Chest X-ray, PA view. Patient: 63 years old, sex M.
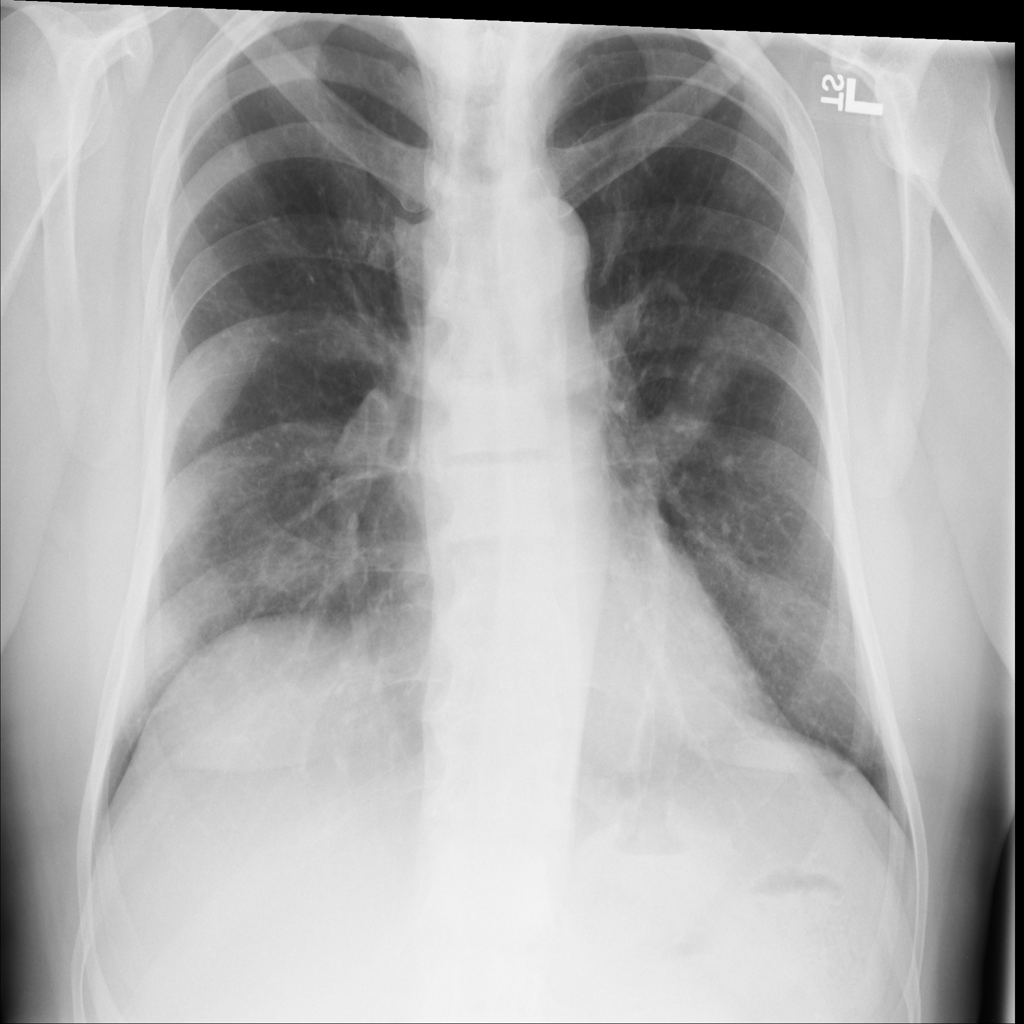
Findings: No Finding